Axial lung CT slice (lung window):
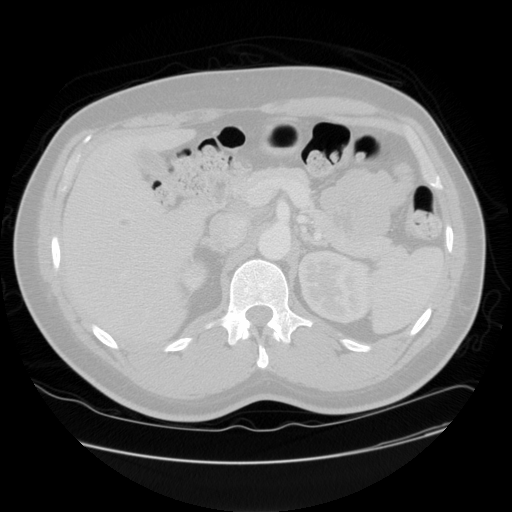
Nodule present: no